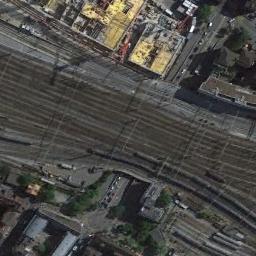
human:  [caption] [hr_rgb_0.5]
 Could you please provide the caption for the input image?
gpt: The railway is next to some houses .

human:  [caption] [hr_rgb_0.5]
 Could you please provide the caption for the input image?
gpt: These railways are flanked by some buildings .

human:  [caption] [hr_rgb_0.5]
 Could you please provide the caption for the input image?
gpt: There are many buildings beside the railway .

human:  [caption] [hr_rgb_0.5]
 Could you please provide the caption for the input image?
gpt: There are two trains passing by in the picture .

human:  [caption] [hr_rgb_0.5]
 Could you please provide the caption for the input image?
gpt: There are two yellow buildings beside the railway .